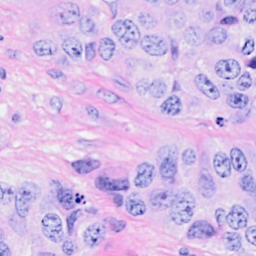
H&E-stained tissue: Breast